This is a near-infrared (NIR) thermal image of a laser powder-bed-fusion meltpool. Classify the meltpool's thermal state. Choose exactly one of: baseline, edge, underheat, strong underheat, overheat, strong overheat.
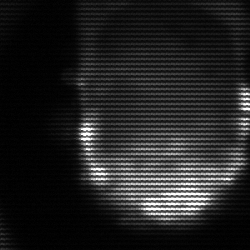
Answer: baseline